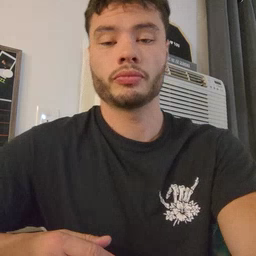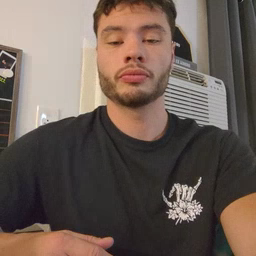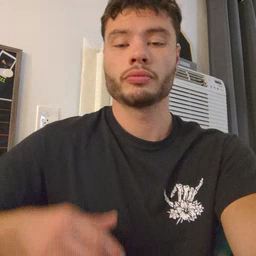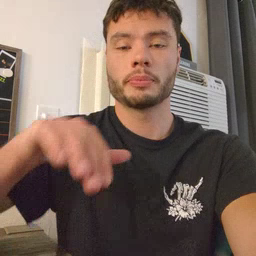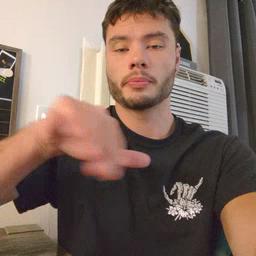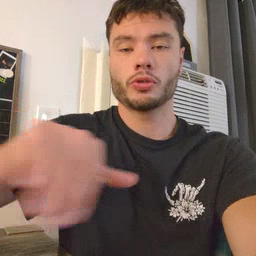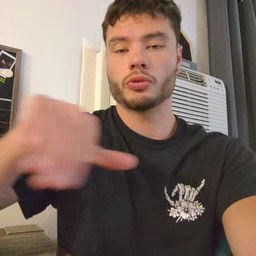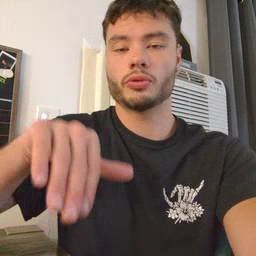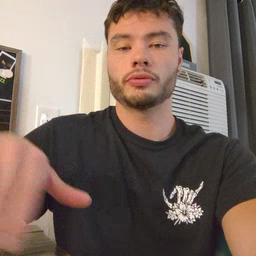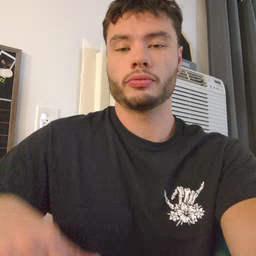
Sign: pool